Interaction volume radius: 10 \u00c5
Interaction volume height: 20 \u00c5
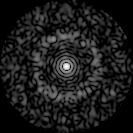
Disorder parameter: 0.8322